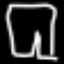
Label: pants